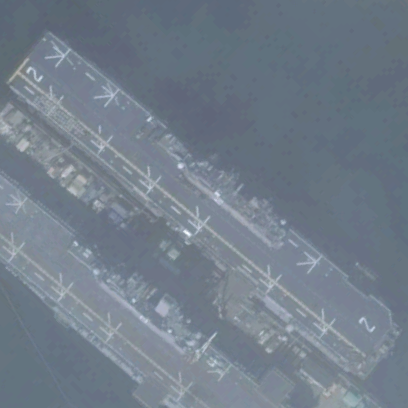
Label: Wasp-class_assault_ship